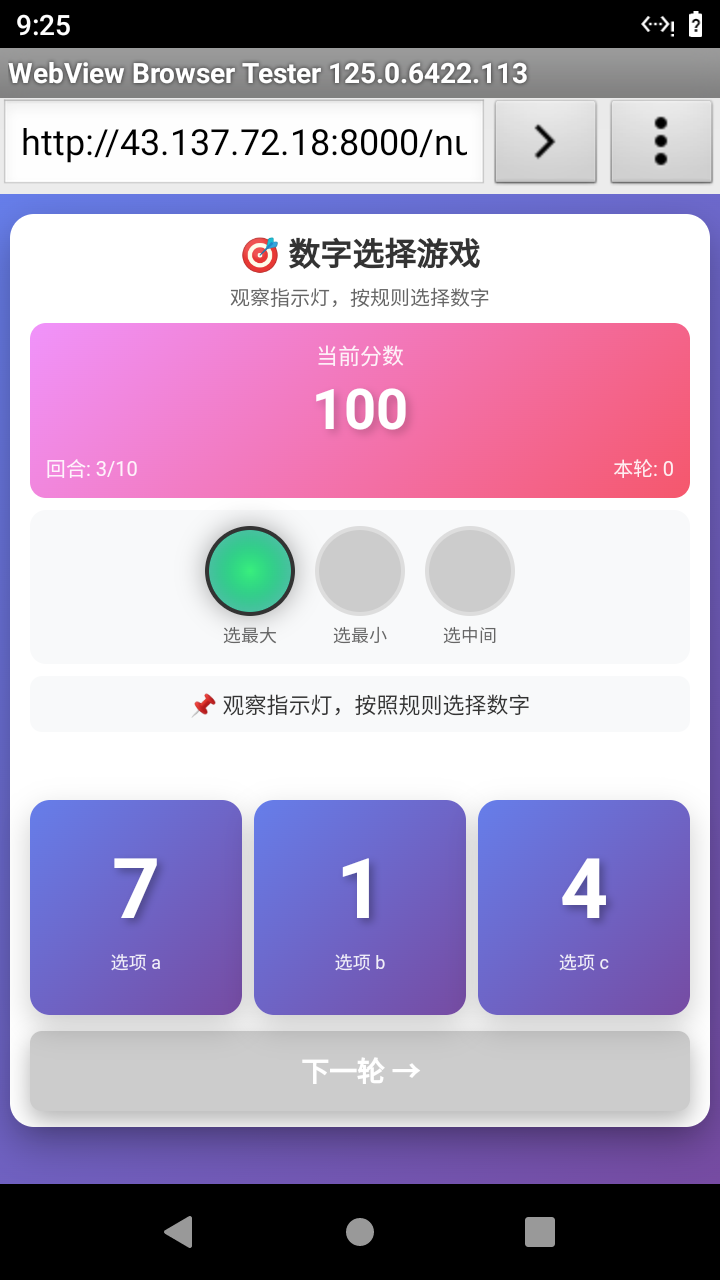

Select the correct number based on the traffic light color.
Answer: 0